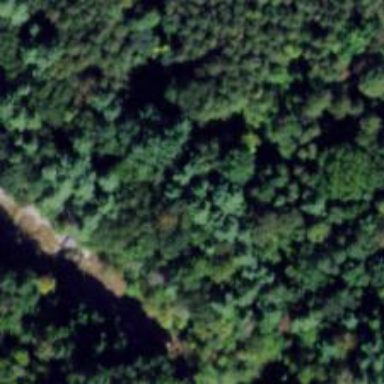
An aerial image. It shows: Path.